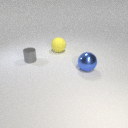
large yellow rubber sphere to the left of large blue metal sphere